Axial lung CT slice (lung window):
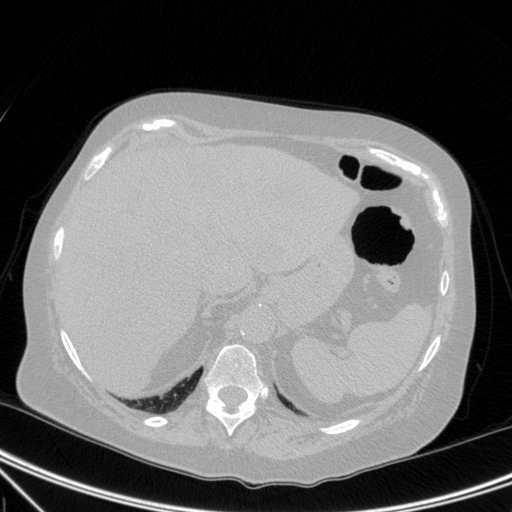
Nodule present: no